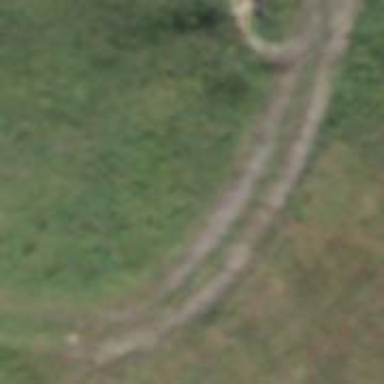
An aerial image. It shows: Track with grade 4 tracktype.